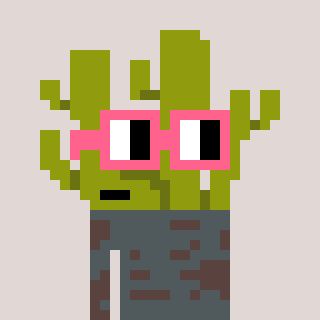
a pixel art character with square pink glasses, a cactus-shaped head and a darkbrown-colored body on a warm background